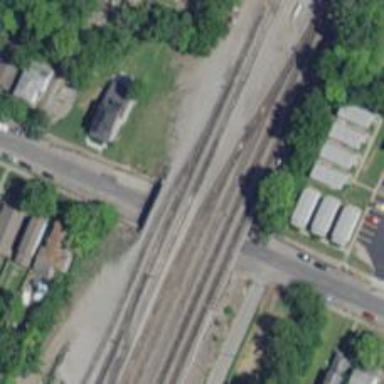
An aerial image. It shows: Railway bridge leading to rail yard.